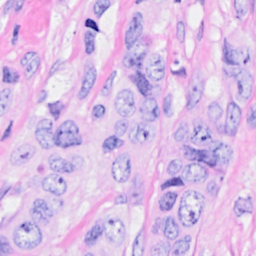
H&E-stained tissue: Breast